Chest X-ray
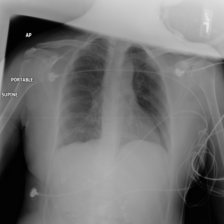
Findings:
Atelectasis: negative
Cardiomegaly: negative
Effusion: negative
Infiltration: negative
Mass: negative
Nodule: negative
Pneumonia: negative
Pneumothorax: negative
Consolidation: negative
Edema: negative
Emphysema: negative
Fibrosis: negative
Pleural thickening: negative
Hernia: negative